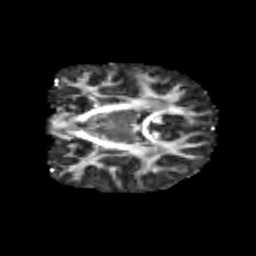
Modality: FA
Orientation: coronal
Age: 9
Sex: female
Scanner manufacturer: siemens
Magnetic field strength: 3 T
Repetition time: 3.8 s
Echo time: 0.07 s